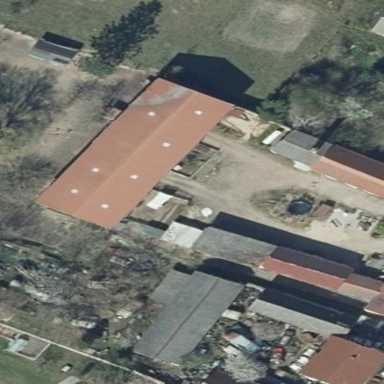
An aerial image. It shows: Building with gabled roof. The roof is oriented along the building and painted red.